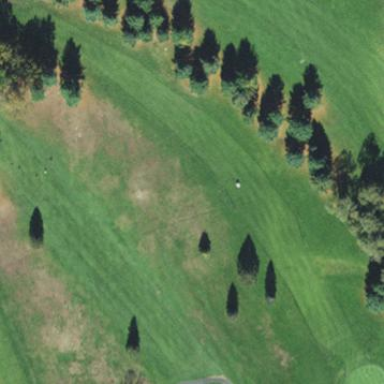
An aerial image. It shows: Grassy area designated as golf fairway.